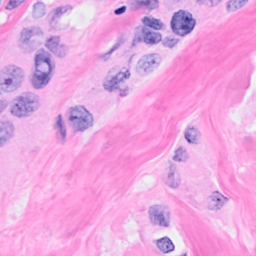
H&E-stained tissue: Breast